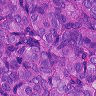
Metastatic tissue present: yes